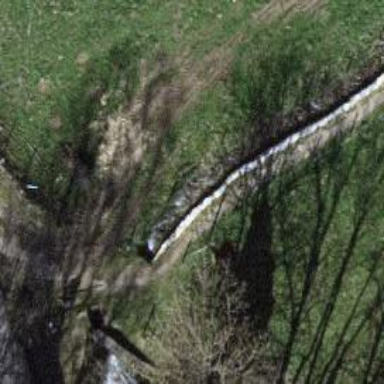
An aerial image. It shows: Culvert tunnel.